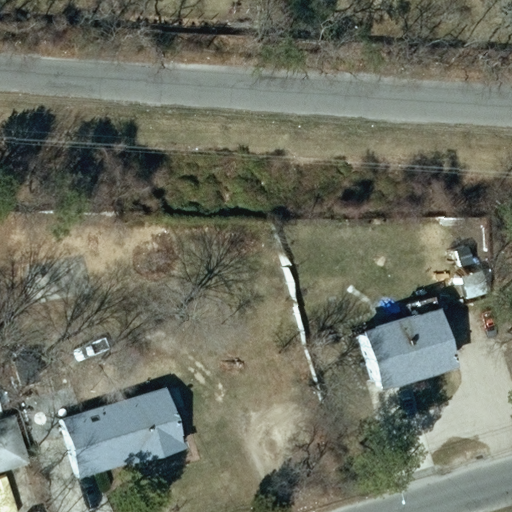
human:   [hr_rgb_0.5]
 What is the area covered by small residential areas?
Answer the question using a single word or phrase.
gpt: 0m2

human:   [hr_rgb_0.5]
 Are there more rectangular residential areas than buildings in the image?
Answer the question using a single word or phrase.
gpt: no

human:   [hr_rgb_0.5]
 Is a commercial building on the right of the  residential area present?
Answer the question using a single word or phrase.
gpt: no

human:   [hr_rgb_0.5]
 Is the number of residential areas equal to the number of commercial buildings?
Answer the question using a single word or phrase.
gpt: no

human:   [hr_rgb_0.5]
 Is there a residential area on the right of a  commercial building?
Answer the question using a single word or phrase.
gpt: no

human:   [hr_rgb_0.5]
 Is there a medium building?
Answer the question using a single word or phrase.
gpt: yes

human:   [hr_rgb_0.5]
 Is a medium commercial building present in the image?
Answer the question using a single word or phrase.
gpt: no

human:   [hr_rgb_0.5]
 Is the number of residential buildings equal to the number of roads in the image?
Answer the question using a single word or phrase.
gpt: yes

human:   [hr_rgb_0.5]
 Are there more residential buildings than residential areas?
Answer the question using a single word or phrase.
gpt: yes

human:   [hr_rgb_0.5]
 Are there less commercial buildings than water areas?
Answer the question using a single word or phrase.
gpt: no

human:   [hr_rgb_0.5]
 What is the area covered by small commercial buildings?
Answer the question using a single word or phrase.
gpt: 0m2

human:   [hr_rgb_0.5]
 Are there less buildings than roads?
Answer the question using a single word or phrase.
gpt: no

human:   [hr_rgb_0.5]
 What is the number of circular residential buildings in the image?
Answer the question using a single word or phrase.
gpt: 0

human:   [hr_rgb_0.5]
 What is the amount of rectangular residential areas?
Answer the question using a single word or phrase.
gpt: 1

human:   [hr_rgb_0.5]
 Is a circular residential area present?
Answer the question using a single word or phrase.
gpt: no

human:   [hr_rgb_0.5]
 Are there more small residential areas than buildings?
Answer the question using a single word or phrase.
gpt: no

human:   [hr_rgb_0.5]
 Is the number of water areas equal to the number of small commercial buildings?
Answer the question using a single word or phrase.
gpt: yes

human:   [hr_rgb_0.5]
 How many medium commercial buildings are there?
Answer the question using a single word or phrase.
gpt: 0

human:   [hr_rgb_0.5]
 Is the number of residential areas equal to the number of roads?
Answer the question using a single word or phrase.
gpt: no

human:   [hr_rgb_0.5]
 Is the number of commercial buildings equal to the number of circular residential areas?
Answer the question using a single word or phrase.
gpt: yes

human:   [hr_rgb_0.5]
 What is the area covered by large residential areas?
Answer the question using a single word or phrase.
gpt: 10619m2

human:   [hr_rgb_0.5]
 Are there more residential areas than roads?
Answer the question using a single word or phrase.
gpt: no

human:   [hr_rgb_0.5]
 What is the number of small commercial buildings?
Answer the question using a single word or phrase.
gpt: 0

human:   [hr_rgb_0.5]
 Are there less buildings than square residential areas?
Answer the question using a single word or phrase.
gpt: no

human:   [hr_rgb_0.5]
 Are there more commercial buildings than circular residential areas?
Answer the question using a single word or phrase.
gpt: no

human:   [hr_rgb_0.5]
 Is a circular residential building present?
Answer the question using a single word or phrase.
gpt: no

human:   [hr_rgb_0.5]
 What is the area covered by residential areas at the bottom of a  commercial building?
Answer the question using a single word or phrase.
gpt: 0m2

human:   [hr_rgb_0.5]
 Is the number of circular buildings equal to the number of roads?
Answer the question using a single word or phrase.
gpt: no

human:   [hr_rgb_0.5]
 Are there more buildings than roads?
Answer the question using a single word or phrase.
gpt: yes

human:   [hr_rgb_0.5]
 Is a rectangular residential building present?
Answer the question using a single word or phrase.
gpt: yes

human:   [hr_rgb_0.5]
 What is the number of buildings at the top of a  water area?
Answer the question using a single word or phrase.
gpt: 0

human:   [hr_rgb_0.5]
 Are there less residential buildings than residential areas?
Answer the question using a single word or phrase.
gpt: no

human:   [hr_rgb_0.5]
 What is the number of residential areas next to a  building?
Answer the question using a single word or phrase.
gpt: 1

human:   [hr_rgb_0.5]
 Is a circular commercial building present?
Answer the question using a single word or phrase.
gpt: no

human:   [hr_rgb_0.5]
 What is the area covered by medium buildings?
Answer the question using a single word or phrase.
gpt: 539m2

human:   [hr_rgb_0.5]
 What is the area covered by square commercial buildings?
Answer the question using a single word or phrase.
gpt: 0m2